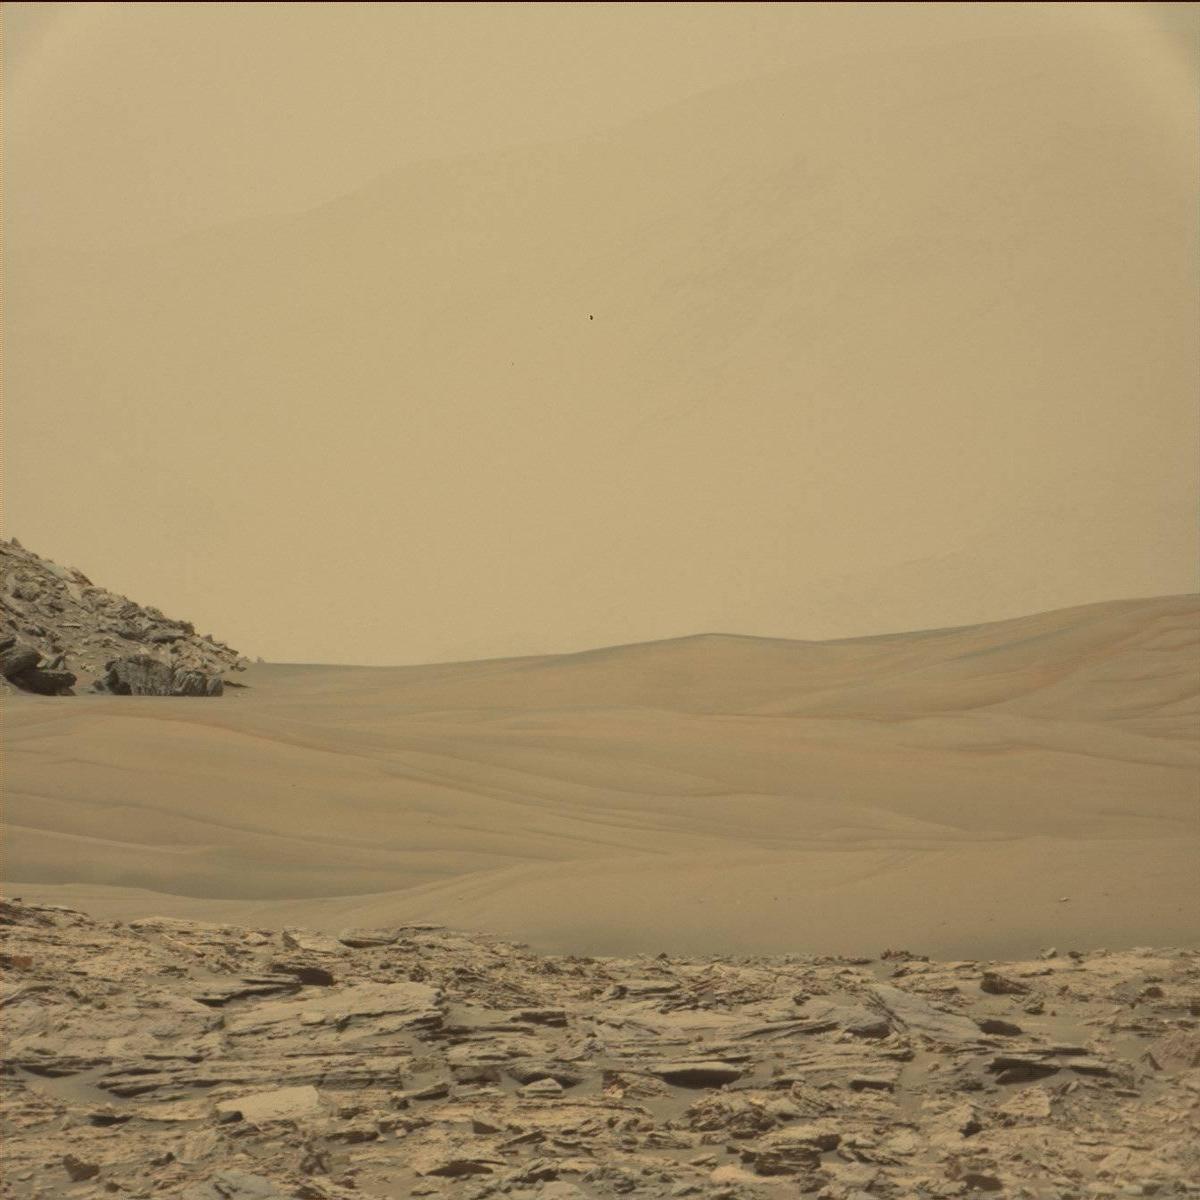
Terrain classes present: Bedrock, Ridge, Sand / Soil, Sky